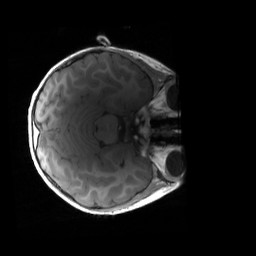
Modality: T1w
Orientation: axial
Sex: male
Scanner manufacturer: siemens
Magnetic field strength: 3 T
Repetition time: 1.9 s
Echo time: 0.00244 s